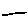
Label: line